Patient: sex M, age 57
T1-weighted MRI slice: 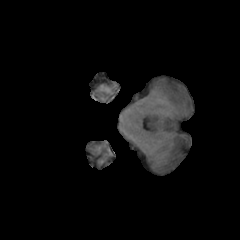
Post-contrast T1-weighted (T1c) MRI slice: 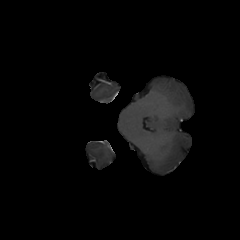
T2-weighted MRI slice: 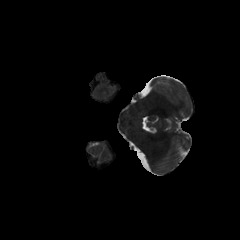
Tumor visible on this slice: yes
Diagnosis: Glioblastoma, IDH-wildtype
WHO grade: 4